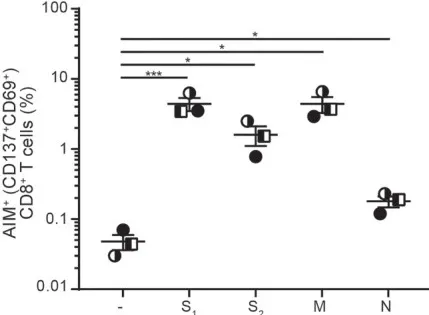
Normal generation of SARS-CoV-2-specific CD4+ and CD8+ T cells in the HVDRR patient and her parents.
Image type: pathology (immunostaining)